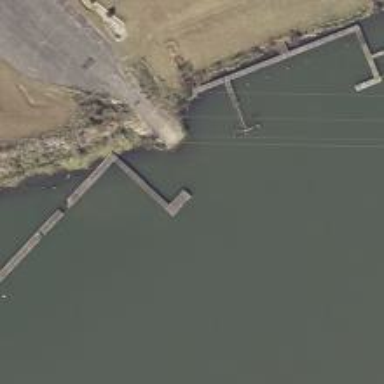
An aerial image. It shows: Man-made pier.